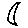
Label: moon